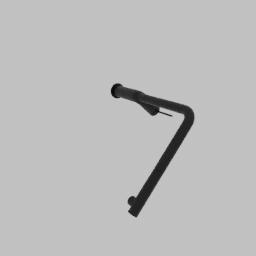
Label: appliances